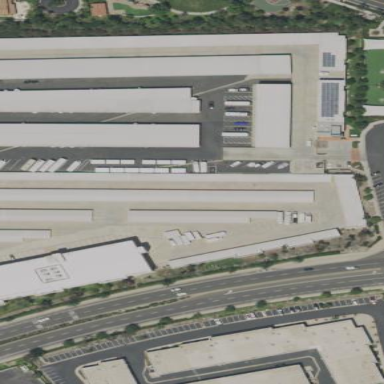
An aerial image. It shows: Storage rental shop affiliated with Public Storage as per the Wikipedia brand.